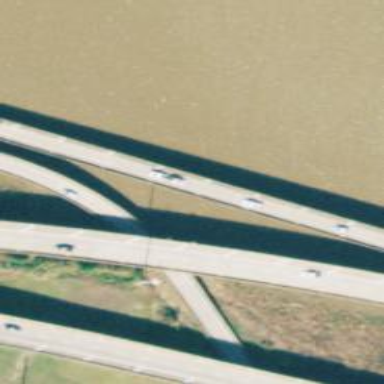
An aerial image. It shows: Motorway link bridge.